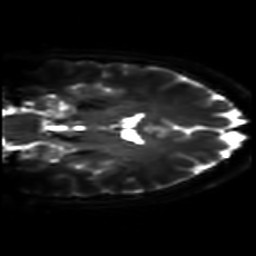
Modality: DWI
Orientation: coronal
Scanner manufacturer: philips
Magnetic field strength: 7 T
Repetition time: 9.612 s
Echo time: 0.073 s